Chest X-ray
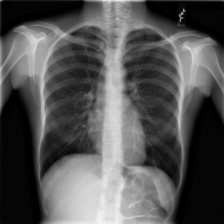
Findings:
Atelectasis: negative
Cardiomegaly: negative
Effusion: negative
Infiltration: negative
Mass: negative
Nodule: negative
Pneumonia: negative
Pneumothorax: negative
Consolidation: negative
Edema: negative
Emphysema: negative
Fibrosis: negative
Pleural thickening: negative
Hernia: negative